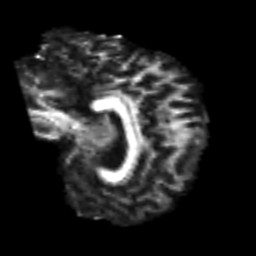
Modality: FA
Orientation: sagittal
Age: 62
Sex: male
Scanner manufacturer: siemens
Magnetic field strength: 3 T
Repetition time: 4.999 s
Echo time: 0.07946 s